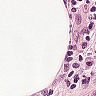
Metastatic tissue present: no